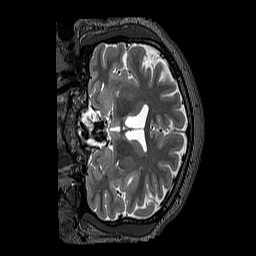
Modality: T2w
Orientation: coronal
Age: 42
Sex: male
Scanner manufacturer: siemens
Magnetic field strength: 3 T
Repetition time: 3.2 s
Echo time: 0.567 s